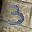
Label: 3